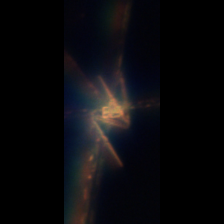
Taxon: Diatom_aggregate
Group: Diatoms